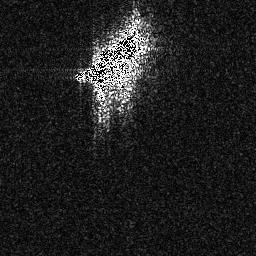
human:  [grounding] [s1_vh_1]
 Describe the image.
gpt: In the satellite image, there is  <ref>1 large ship </ref> <box>[[30, 5, 58, 33, 0]]</box> located at top.